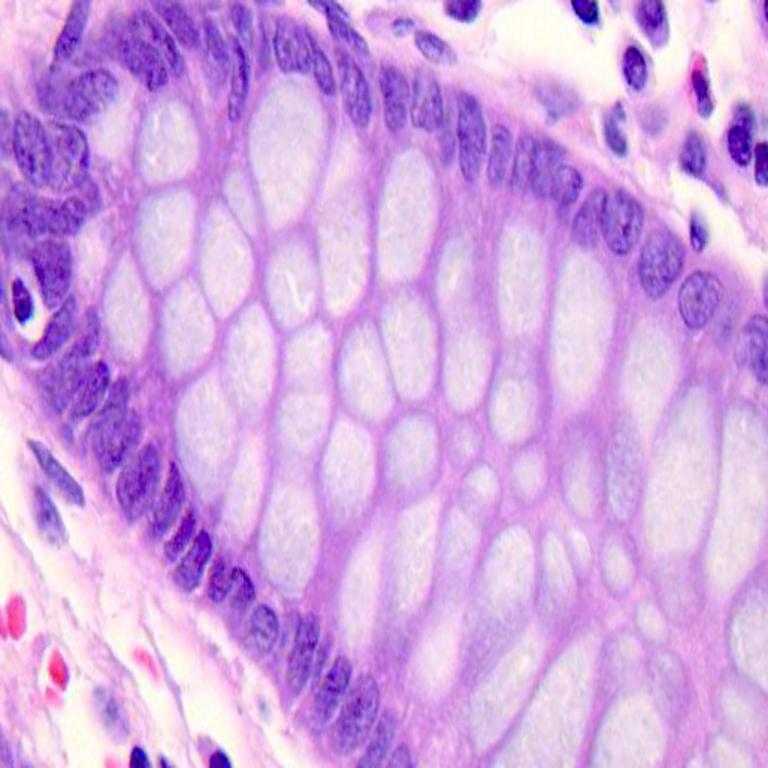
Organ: colon
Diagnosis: benign